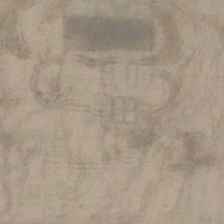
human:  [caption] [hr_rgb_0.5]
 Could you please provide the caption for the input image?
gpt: it is a piece of yellow bareland .

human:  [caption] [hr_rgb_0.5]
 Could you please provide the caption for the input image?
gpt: it is a piece of yellow bareland .

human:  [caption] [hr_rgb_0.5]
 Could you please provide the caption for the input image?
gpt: it is a piece of yellow bareland .

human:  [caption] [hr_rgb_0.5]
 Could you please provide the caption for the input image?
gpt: it is a piece of yellow bareland .

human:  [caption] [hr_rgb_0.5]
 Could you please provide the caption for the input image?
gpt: it is a piece of yellow bareland .